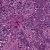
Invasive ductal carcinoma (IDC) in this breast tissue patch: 1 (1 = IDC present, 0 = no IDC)